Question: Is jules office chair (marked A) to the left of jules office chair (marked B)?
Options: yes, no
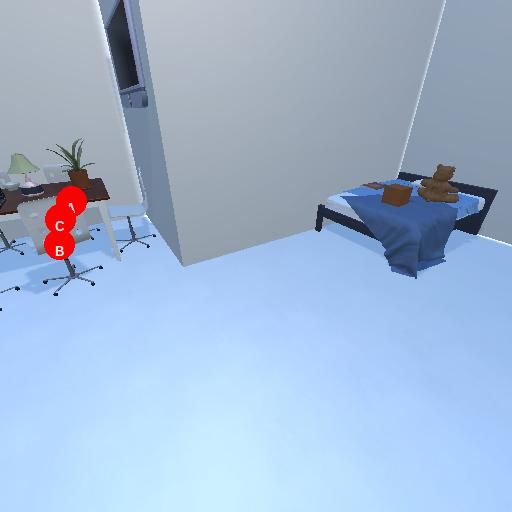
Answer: yes